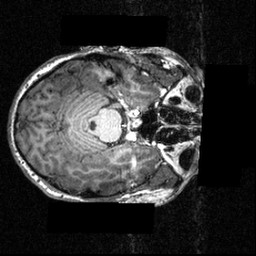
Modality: T1w
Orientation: axial
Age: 20
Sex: male
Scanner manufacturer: siemens
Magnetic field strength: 3.951 T
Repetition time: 1.5 s
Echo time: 0.00335 s